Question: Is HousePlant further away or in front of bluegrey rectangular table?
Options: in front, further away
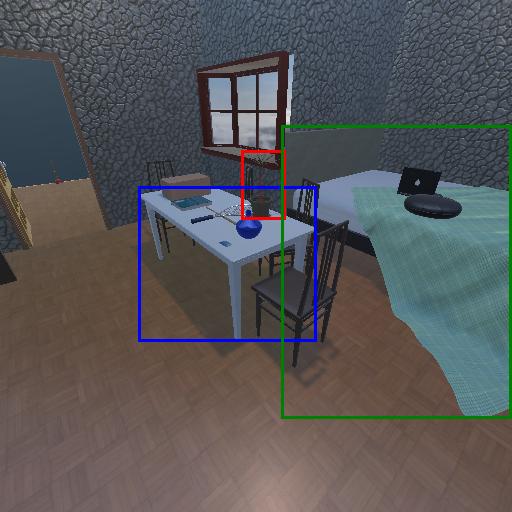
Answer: in front